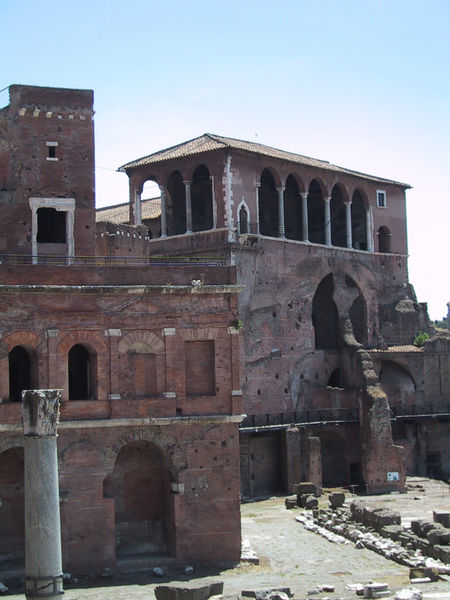
Titel: Märkte des Trajan
Standort: Rom, Trajansforum (EU - I - Latium)
Schlagwörter: fenster, säule, säulen, gebäude, rot, steine, spanien, terrasse, mauer, markt, pilaster, rundbogen, arch, arches, architecture, blue, column, columns, court, red, white, dark, empty, gray, green, old, windows, brown, foto, nische, innenhof, ruine, arkaden, rom, kapitell, villa, greek, rocks, roman, sky, stone, building, roof, light, ruin, ruins, shadow, photo, door, forum romanum, outside, sunny, city, ancient, fort, doors, kolonaden, niches, brick, bricks, buildings, entry, ground, pillar, trajan, stones, terassee, photograph, photography, towers, broken, bogen, tile, colonnade, destroyed, remains, yard, support, arcades, colum, doorways, damaged, buttress, abandoned, decay, debris, riun, sandstone, foundation, ancient rome, coloms, archies, infastructure, foundations